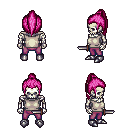
a pixel art fantasy rpg character, male body template, skeleton, white sleeveless shirt, magenta pants, pink long topknot hairstyle, metal boots, dagger, four views (front, back, left, right), 2x2 character sprite sheet, small pixel art, hard edges, no anti-aliasing